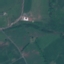
Land use / land cover: Pasture